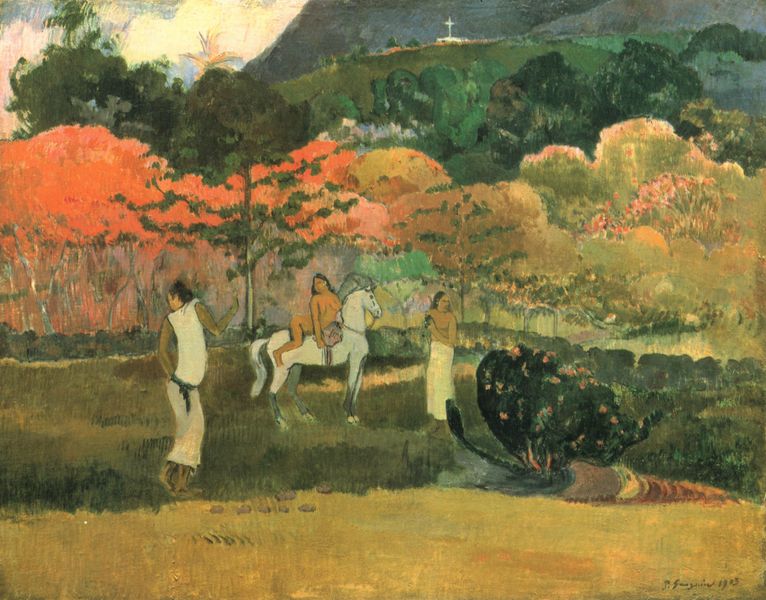
Titel: Frauen und Schimmel
Künstler: Paul Gauguin
Standort: Boston (Massachusetts)
Institution: Museum of Fine Arts
Schlagwörter: akt, baum, berg, himmel, nackt, wasser, weiß, wolken, bäume, frauen, gelb, grün, landschaft, menschen, blumen, braun, bunt, frau, hintergrund, kleid, orange, schwarz, strasse, blüte, gras, gürtel, rasen, rot, tier, weg, wiese, expressionismus, rock, symbolismus, signatur, feld, hügel, natur, stamm, strauch, weide, busch, büsche, kirche, sonne, sträucher, gewand, tanzen, wald, pferd, reiter, reiten, reiterin, spanien, berge, schemel, querformat, palme, gauguin, nacktheit, südsee, kreuz, lichtung, paul, schimmel, gaugin, amazone, urwald, paul gauguin, dschungel, tahiti, ureinwohner, haiti, naur, tahitit, pazifikreise, fürn